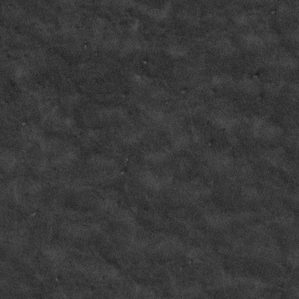
Label: frost